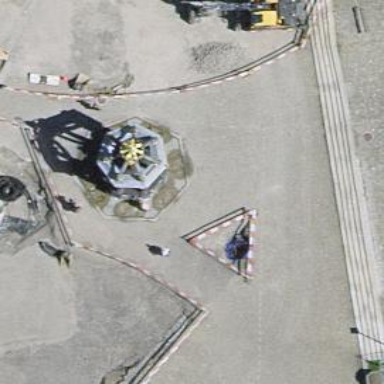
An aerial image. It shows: Historic monument.